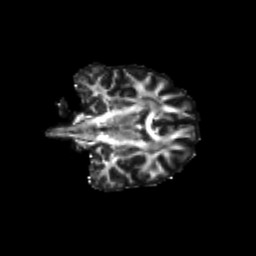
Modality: FA
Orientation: coronal
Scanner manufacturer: siemens
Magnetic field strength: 3 T
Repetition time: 9.2 s
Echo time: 0.084 s